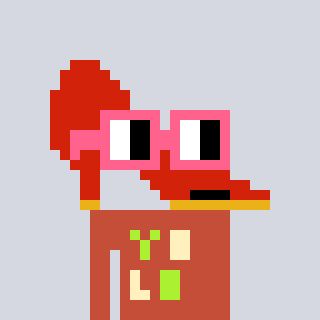
a pixel art character with square pink glasses, a highheel-shaped head and a rust-colored body on a cool background